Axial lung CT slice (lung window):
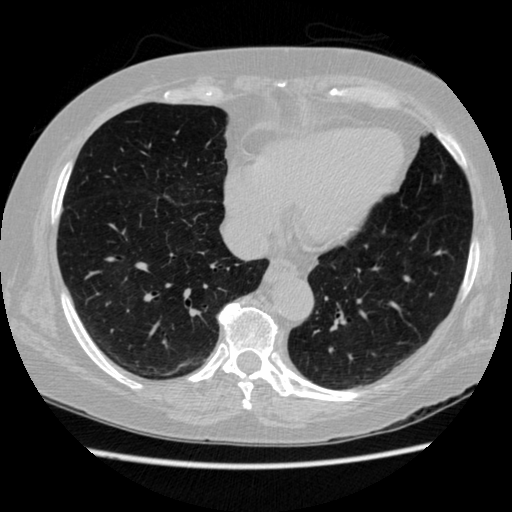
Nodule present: no